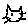
Label: cat